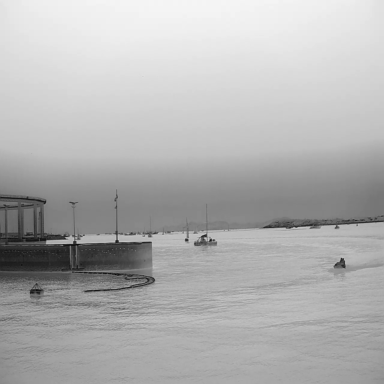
There is a canoe in the infrared image.